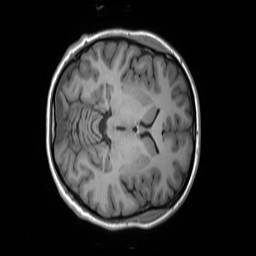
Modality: T1w
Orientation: axial
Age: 24
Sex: female
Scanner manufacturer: siemens
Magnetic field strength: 3 T
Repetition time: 1.55 s
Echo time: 0.00234 s